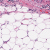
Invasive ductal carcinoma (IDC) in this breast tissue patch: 0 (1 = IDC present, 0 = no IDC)